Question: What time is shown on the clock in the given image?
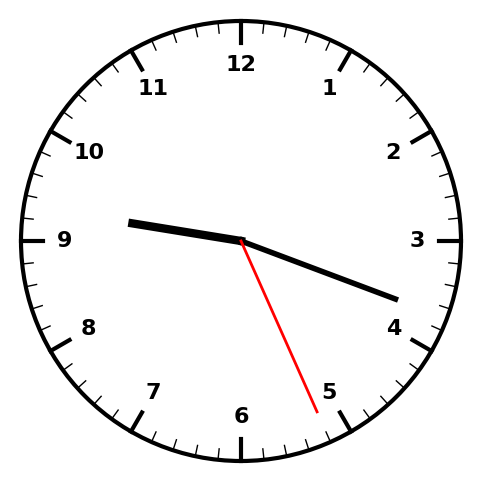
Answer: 09:18:26